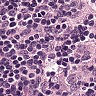
Metastatic tissue present: no